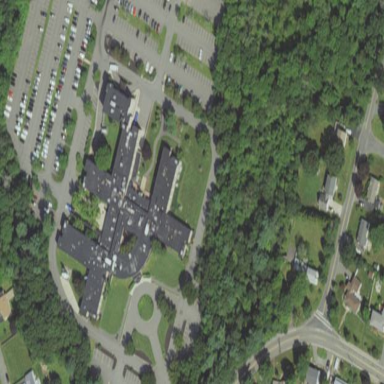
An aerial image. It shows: Hospital.